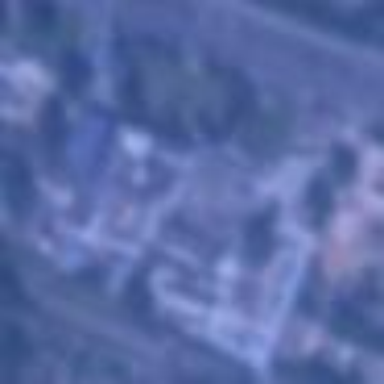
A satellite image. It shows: College building.